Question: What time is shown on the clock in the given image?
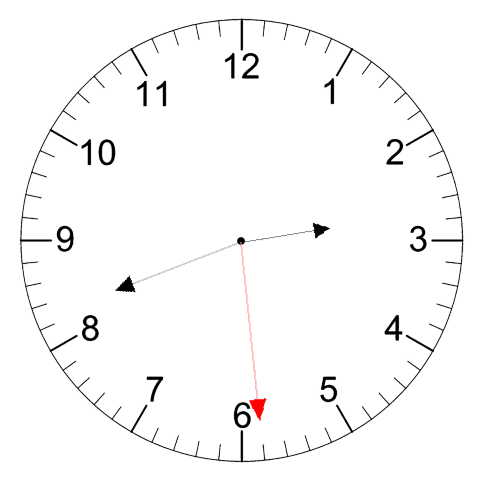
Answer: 02:41:29